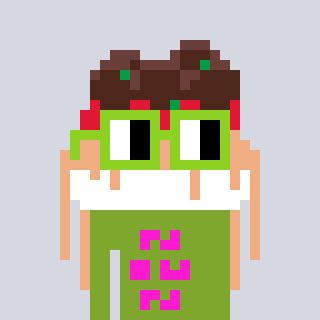
a pixel art character with square light green glasses, a spaghetti-shaped head and a slimegreen-colored body on a cool background